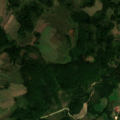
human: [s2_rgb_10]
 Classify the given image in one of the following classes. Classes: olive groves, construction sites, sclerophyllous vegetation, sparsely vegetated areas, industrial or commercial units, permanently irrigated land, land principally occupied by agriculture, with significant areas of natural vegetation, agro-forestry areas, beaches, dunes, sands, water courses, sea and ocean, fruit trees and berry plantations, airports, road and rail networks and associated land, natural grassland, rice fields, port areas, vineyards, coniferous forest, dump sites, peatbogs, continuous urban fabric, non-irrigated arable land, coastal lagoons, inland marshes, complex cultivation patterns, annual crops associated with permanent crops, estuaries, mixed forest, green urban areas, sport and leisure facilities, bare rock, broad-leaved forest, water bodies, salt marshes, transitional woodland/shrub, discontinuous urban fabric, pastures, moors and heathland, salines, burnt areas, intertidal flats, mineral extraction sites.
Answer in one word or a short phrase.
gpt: pastures, complex cultivation patterns, land principally occupied by agriculture, with significant areas of natural vegetation, broad-leaved forest, natural grassland, transitional woodland/shrub